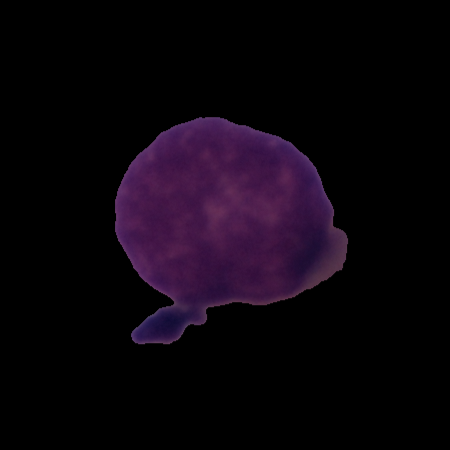
Label: cancer